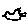
Label: bird